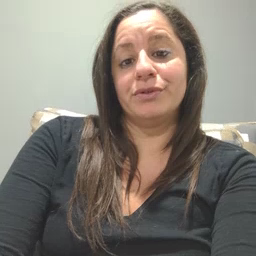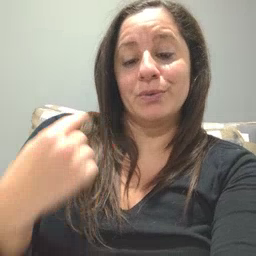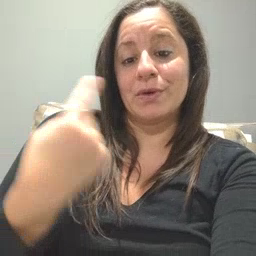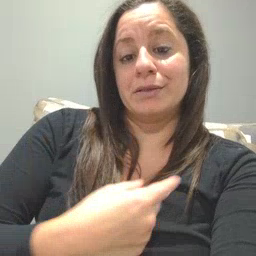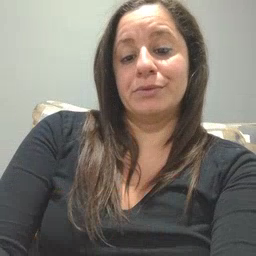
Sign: weus